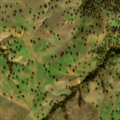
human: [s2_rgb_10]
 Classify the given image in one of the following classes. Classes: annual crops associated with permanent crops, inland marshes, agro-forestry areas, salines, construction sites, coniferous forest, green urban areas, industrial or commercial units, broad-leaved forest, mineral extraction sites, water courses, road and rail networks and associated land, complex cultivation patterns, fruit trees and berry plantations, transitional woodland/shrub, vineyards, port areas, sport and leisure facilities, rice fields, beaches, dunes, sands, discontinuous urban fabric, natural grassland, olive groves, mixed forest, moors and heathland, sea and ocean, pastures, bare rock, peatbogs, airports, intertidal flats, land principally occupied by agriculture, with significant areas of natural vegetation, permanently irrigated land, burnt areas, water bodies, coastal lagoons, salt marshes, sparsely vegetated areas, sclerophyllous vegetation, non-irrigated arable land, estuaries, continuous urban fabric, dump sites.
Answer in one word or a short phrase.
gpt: olive groves, agro-forestry areas, broad-leaved forest